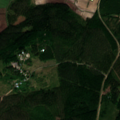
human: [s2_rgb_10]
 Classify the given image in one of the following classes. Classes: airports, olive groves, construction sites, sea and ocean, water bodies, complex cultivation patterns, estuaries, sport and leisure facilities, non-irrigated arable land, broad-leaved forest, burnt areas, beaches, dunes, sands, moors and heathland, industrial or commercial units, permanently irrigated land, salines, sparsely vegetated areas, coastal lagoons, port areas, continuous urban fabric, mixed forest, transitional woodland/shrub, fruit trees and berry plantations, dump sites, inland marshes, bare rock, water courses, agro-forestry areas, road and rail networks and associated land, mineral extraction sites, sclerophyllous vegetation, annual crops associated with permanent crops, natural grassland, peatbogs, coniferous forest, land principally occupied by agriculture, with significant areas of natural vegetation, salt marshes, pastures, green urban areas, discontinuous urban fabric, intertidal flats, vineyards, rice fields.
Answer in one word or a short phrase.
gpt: non-irrigated arable land, coniferous forest, mixed forest